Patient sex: M
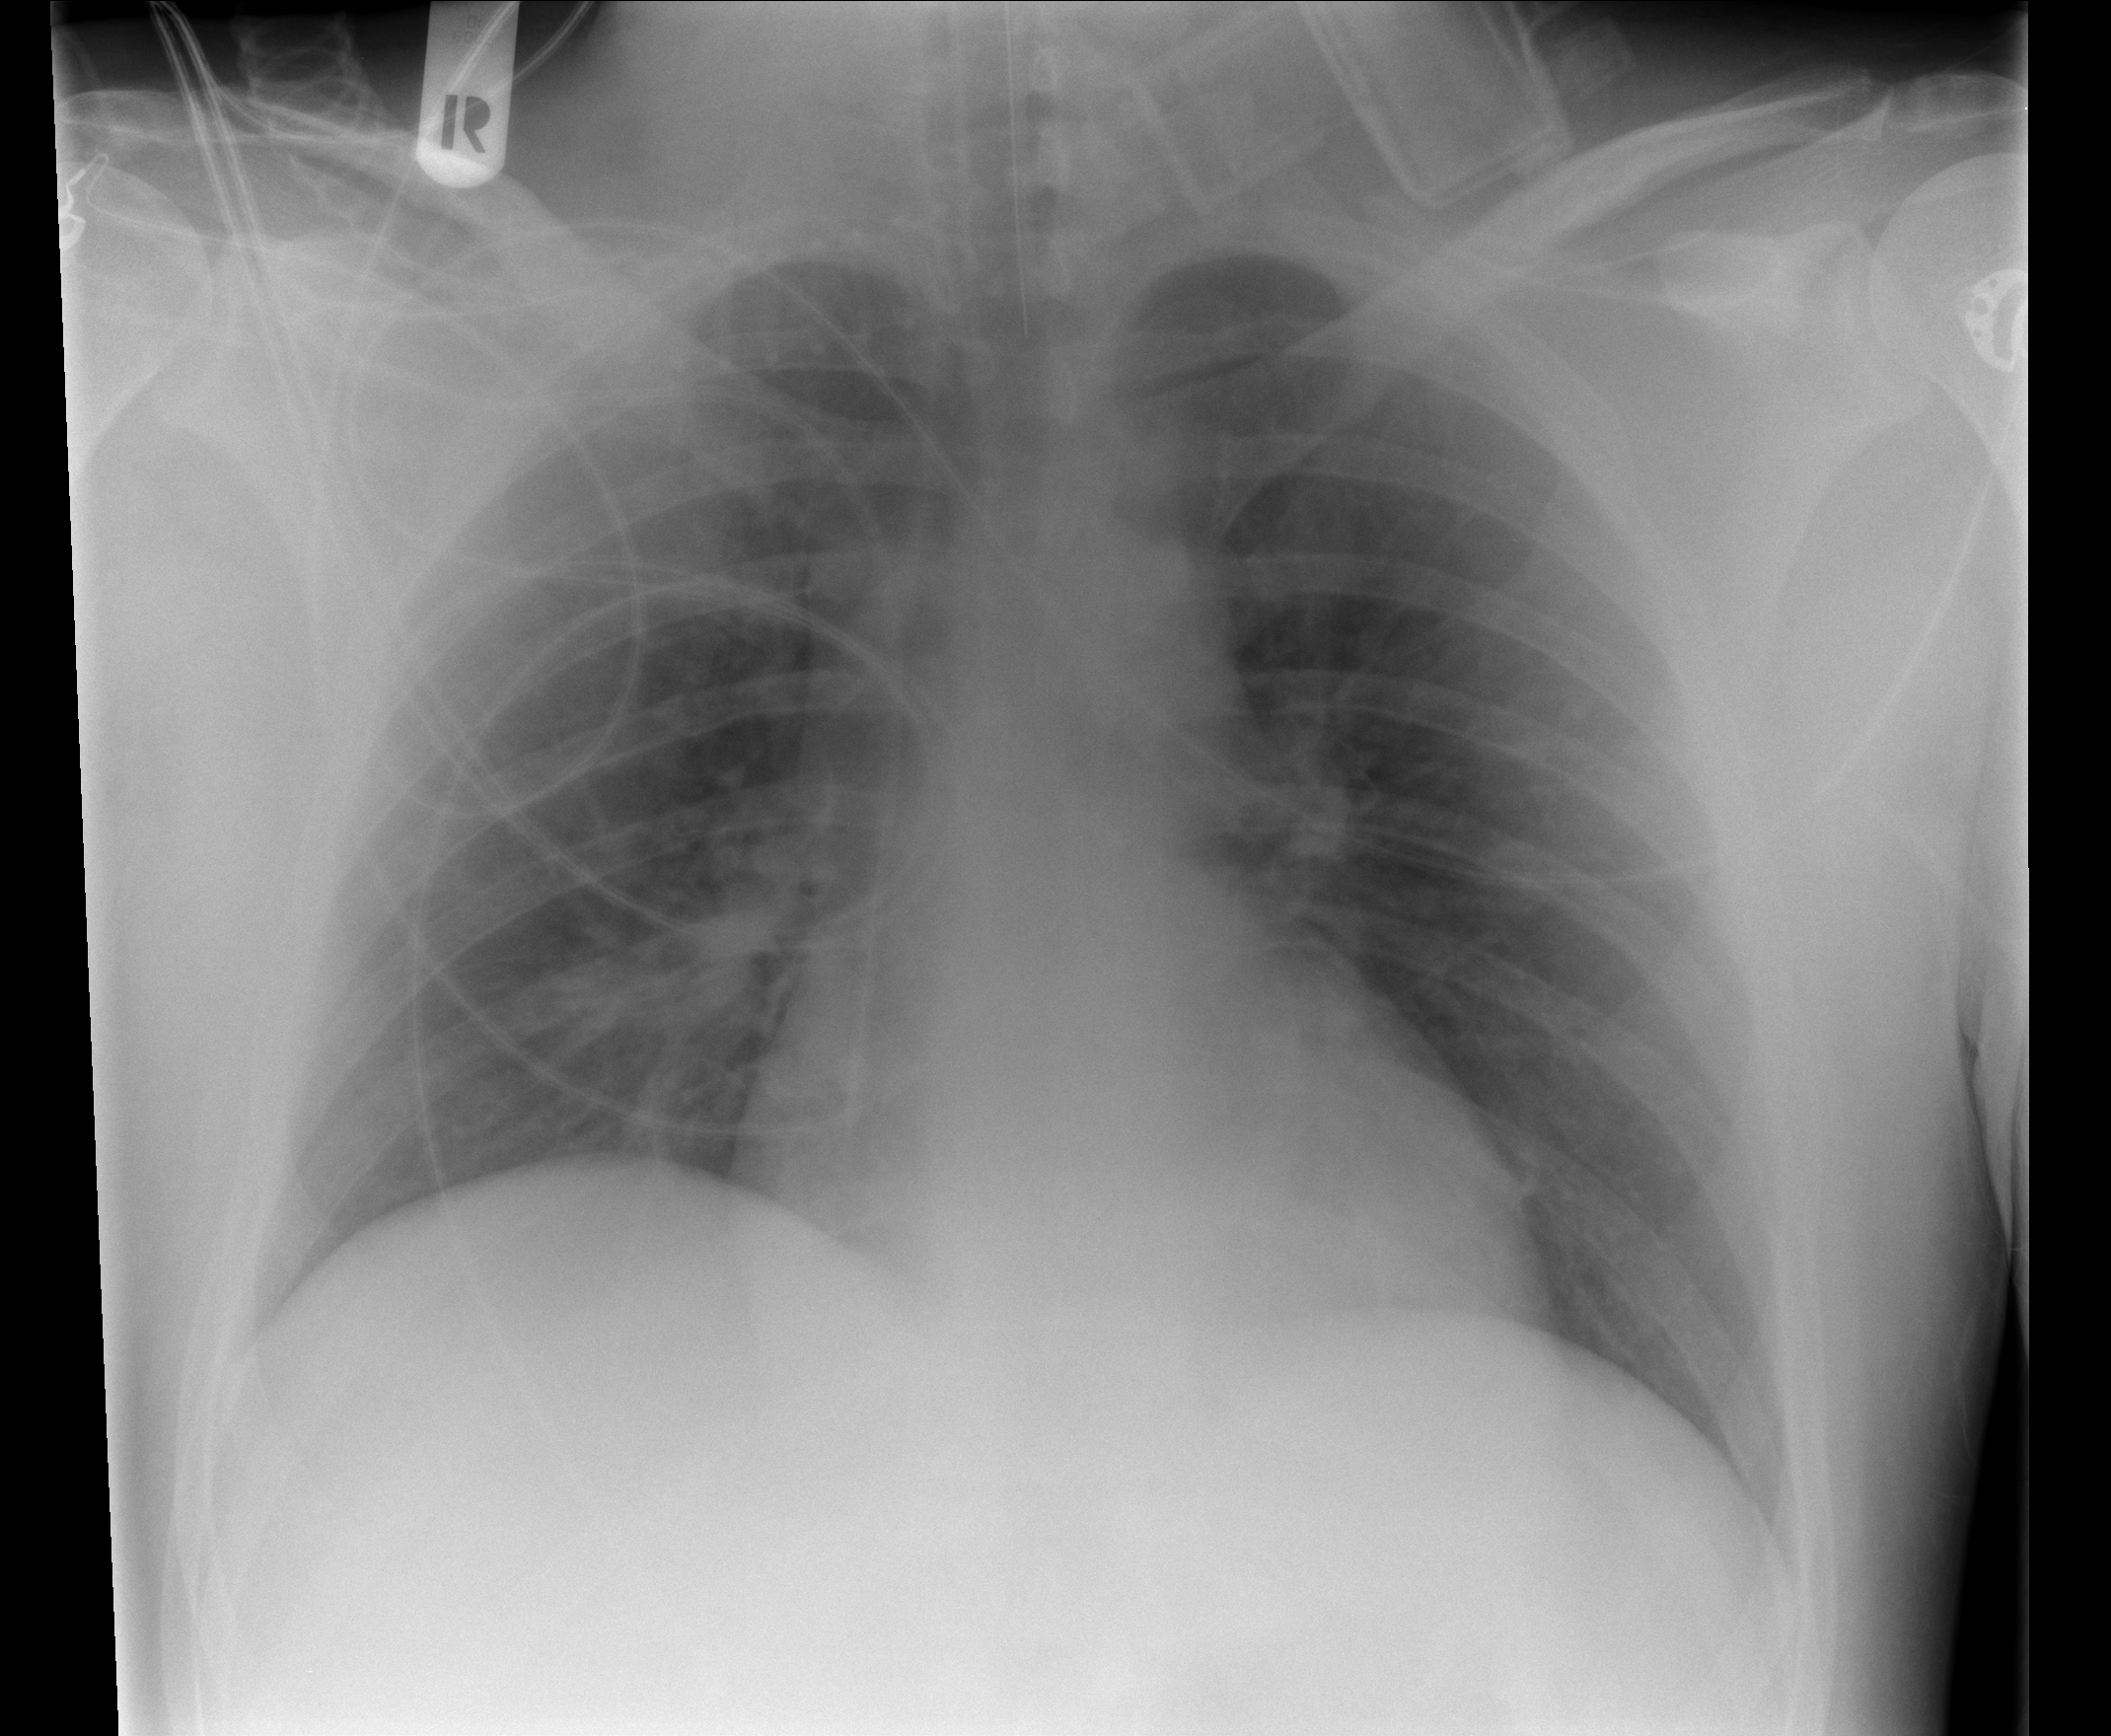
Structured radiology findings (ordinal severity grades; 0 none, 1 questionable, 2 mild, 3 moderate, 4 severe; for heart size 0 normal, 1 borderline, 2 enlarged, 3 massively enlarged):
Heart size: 0
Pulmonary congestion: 2
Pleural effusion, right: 0
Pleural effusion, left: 0
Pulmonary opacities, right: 0
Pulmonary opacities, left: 0
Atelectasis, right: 0
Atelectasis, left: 0